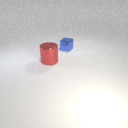
large red metal cylinder to the left of small blue metal cube